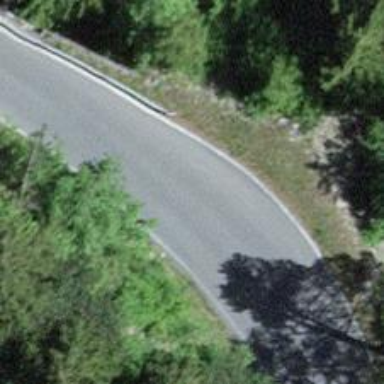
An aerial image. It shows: Asphalt road classified as tertiary.